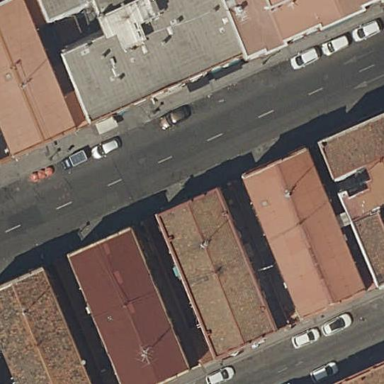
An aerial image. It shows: Residential building.